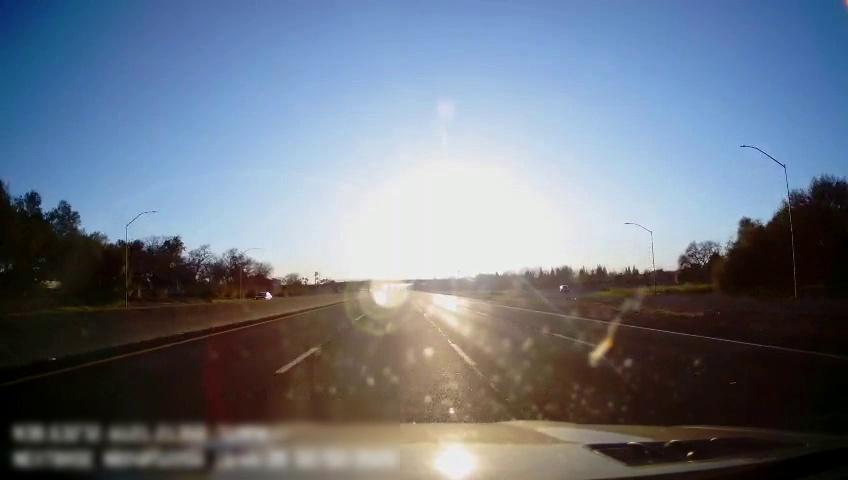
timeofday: Day
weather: Sunny
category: Drivable Space
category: Drivable Space
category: Vehicles | Car
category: Lanes | Alternate Lane
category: Lanes | Alternate Lane
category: Lanes | Current Lane
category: Lanes | Current Lane
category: Lanes | Alternate Lane